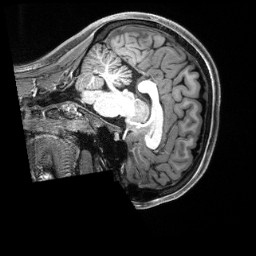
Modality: T1w
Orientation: sagittal
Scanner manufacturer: siemens
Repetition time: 2.5 s
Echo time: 0.00231 s